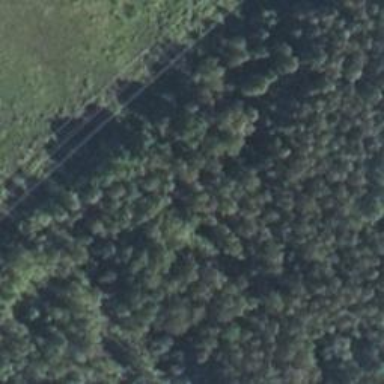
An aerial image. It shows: Path.